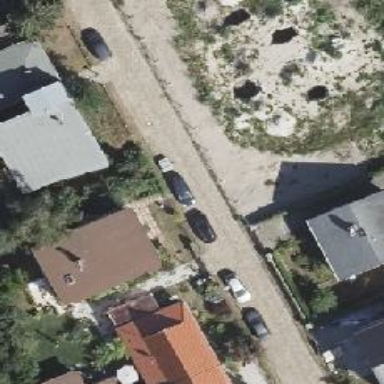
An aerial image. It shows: Residential road.